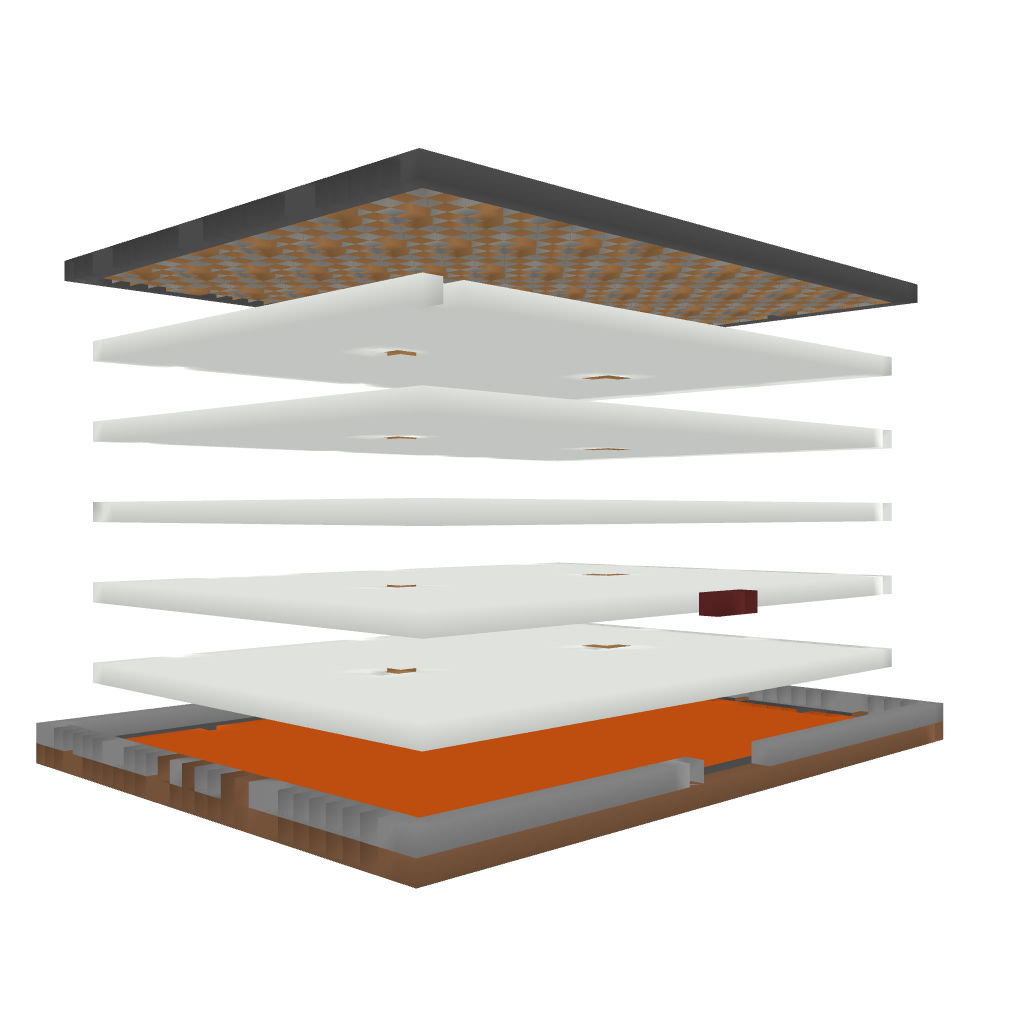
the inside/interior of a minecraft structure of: Large Spleef Arena [5 Floors]